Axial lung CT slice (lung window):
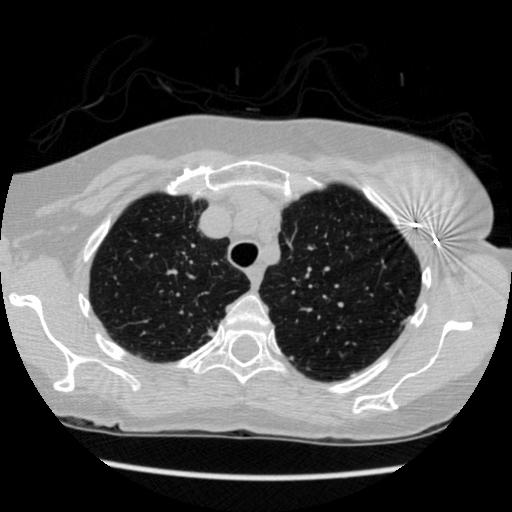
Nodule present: no